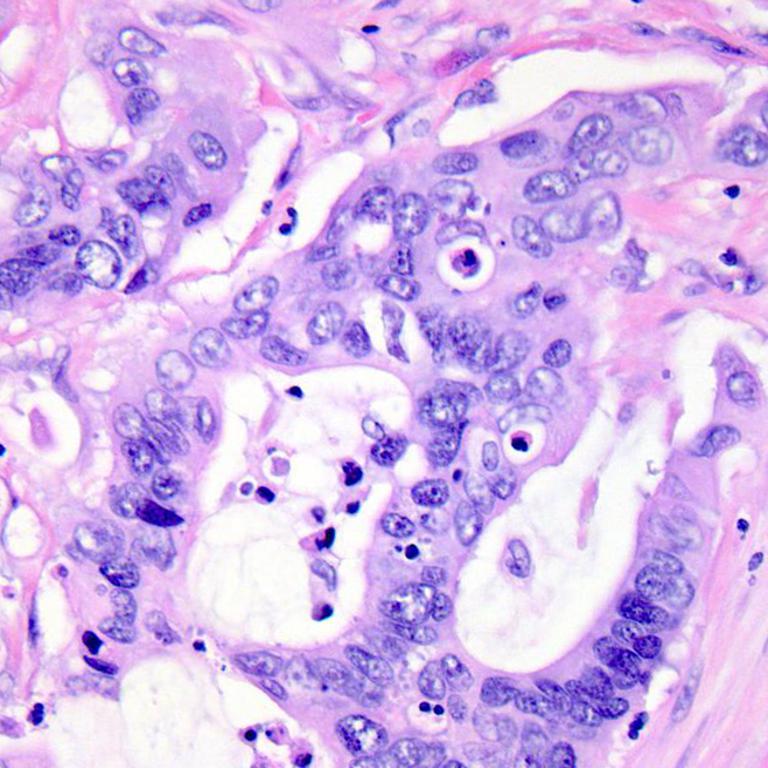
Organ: colon
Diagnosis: adenocarcinomas